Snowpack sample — Loveland Pass, Silver Plume, Colorado, USA (1/12/25, 11:40 AM MST)
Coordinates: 39.66, -105.88
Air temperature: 7 °F
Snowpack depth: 140 cm
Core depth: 10 cm
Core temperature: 41 °F
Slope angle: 11°, slope face: 30°
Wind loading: high
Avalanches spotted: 2
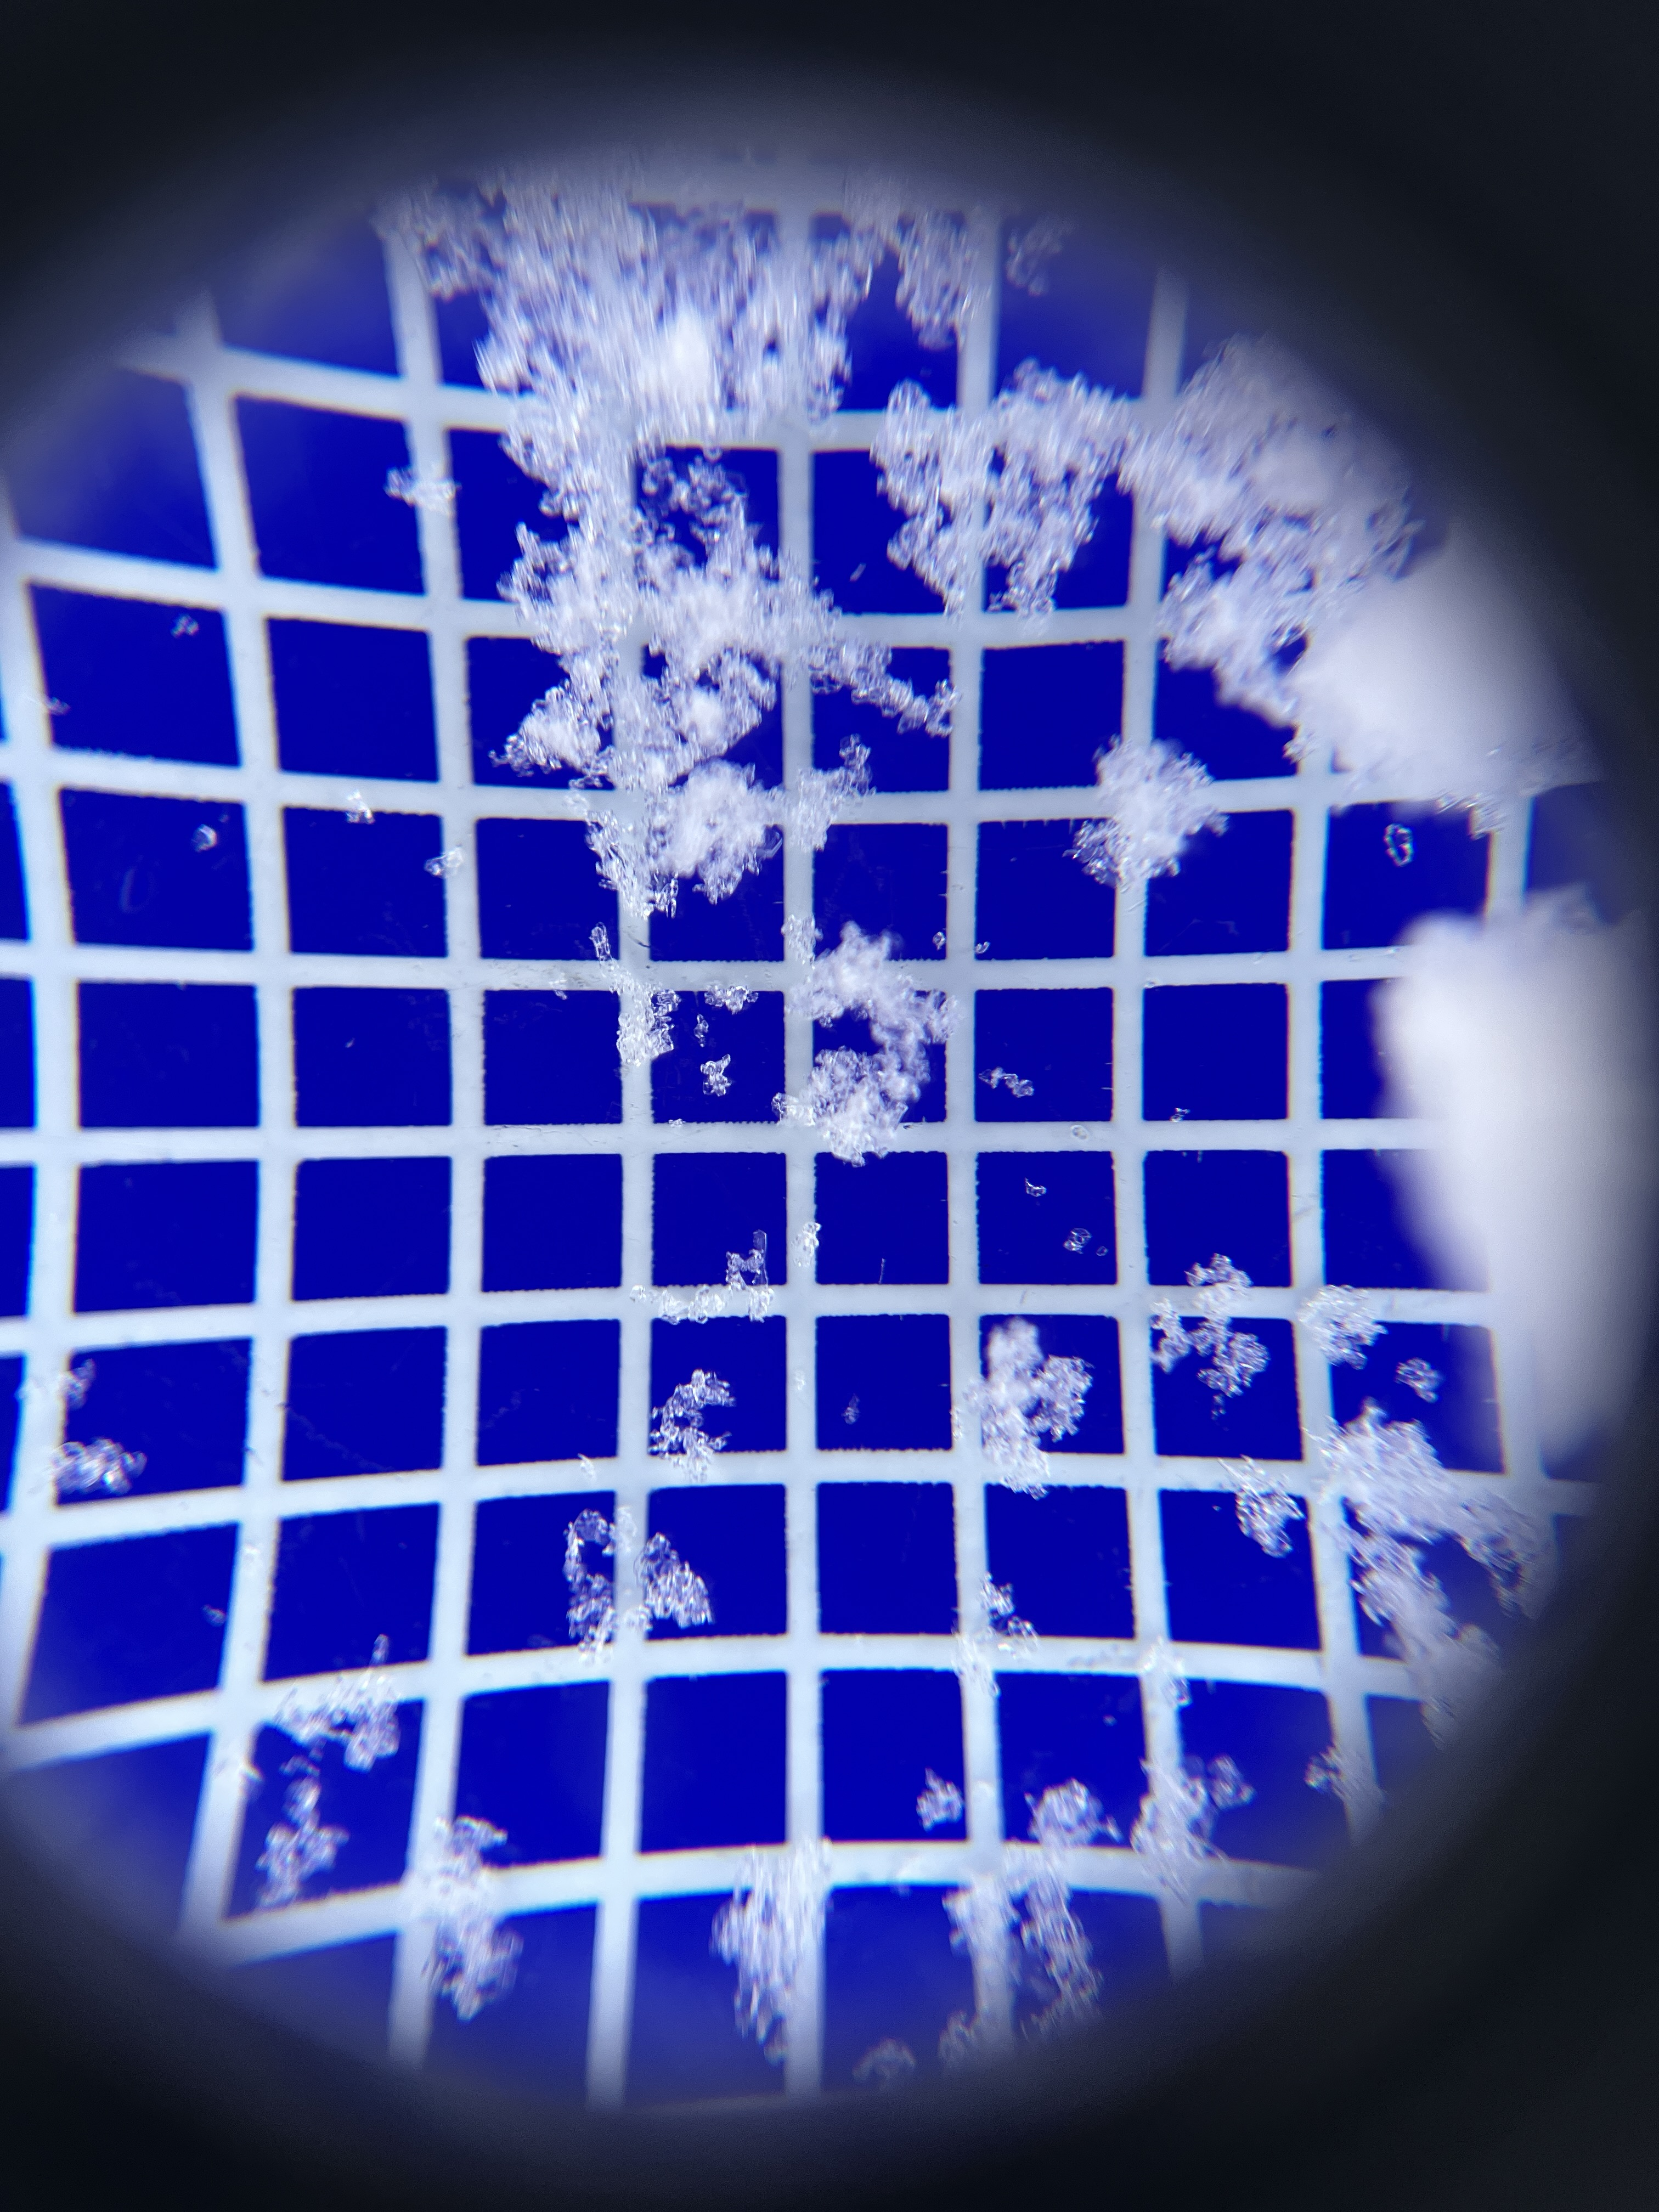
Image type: magnified_profile
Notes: Pilot using slightly modified coring method that took too large segment for snow profile picturing, advised not to use in higher level models. Two avalanche on south face nearby, partially cloudy with light snow in the last 24 hours. Lots of wind loading on eastern features.